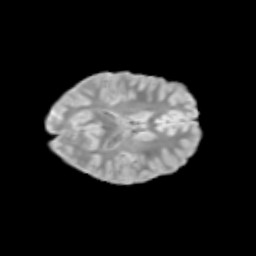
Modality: T2w
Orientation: axial
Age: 11
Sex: female
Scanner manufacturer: siemens
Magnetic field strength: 3 T
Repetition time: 3.8 s
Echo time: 0.07 s